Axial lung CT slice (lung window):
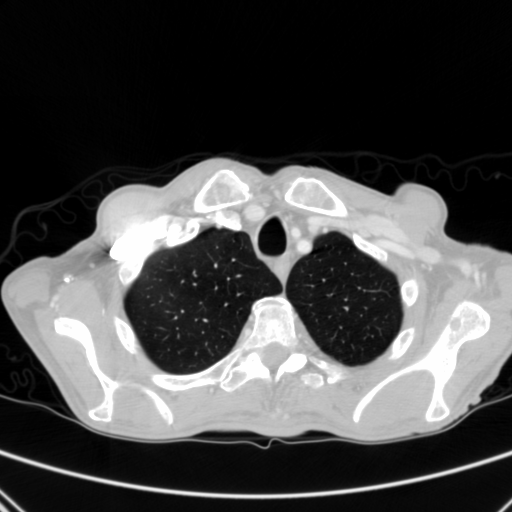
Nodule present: no